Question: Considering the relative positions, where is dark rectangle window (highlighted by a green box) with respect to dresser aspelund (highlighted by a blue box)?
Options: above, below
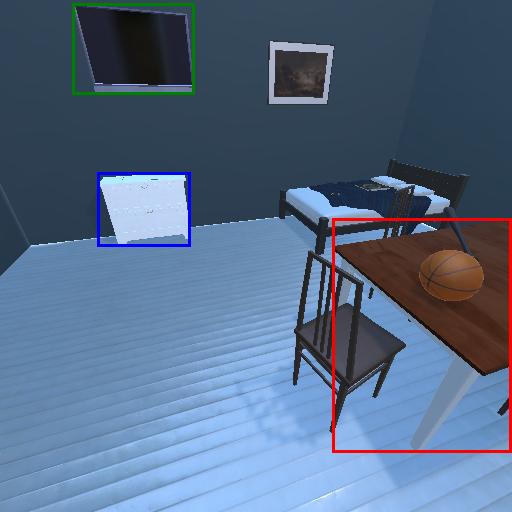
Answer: above